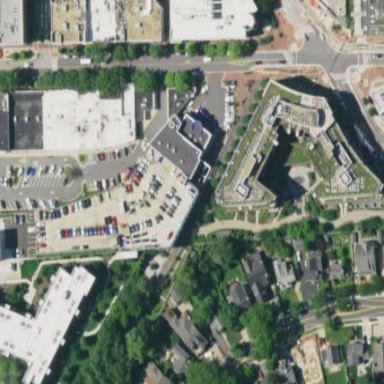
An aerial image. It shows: Multi-storey parking building.